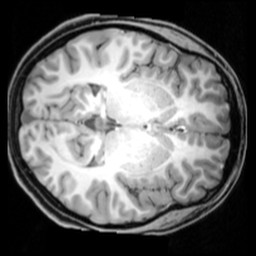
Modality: T1w
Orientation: axial
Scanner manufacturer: siemens
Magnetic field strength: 3 T
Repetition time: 1.9 s
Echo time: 0.00397 s